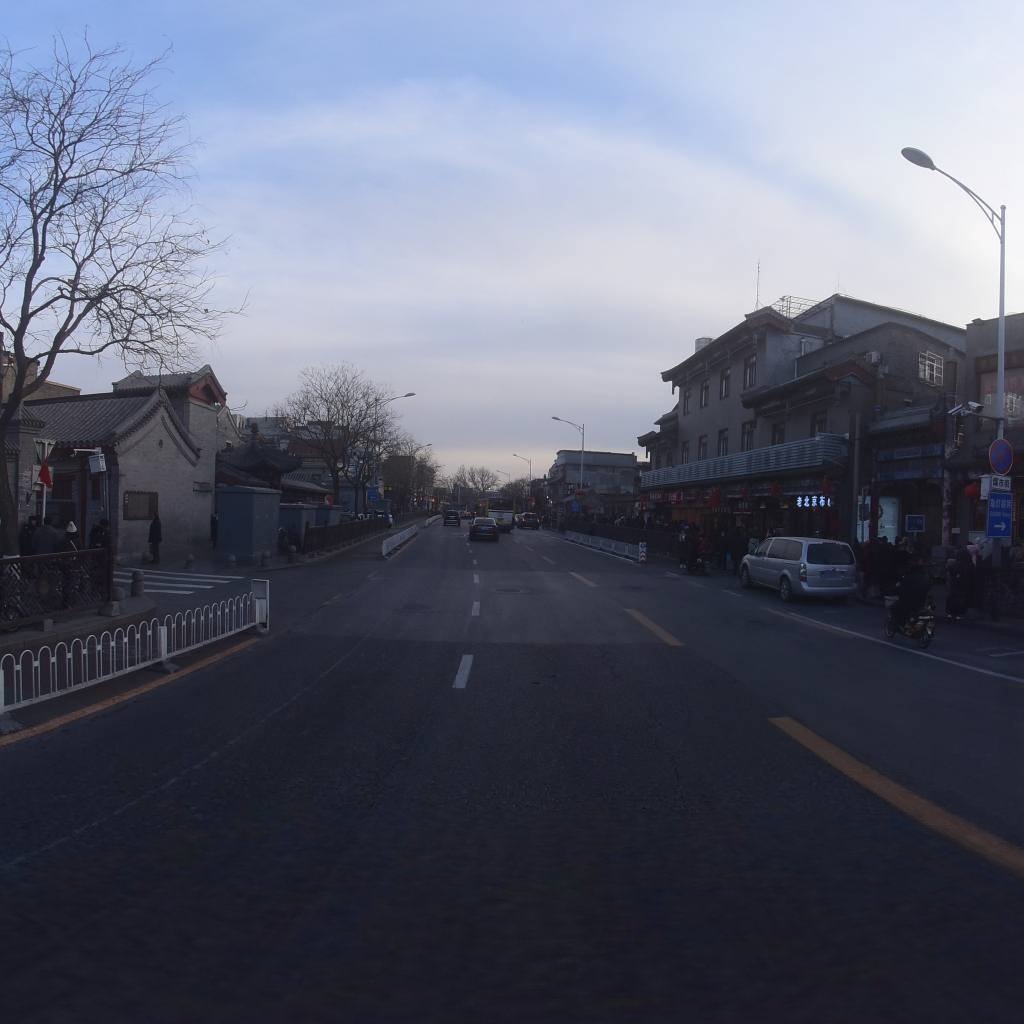
Region: Xicheng
Road damage annotations: longitudinal crack, manhole cover